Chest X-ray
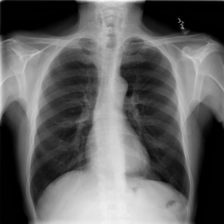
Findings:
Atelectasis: negative
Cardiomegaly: negative
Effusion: negative
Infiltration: negative
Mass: negative
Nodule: negative
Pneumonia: negative
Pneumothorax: negative
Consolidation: negative
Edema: negative
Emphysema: negative
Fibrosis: negative
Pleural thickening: negative
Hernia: negative